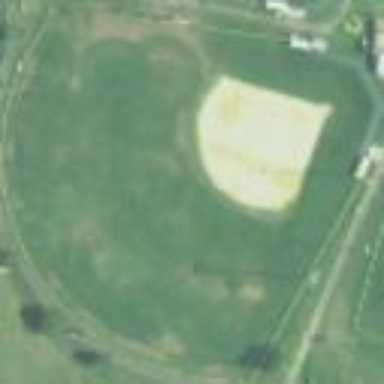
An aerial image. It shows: Cricket pitch used for leisure land.